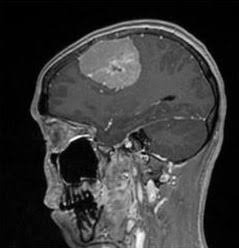
Label: meningioma